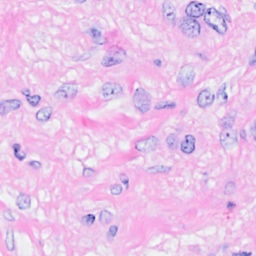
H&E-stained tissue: Breast